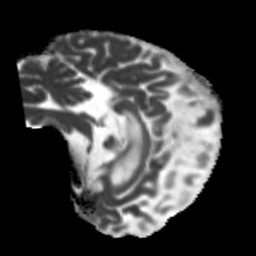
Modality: MD
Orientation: sagittal
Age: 56
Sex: male
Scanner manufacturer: siemens
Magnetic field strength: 3 T
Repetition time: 5.25 s
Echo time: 0.08 s